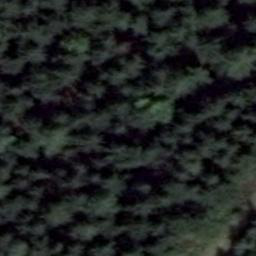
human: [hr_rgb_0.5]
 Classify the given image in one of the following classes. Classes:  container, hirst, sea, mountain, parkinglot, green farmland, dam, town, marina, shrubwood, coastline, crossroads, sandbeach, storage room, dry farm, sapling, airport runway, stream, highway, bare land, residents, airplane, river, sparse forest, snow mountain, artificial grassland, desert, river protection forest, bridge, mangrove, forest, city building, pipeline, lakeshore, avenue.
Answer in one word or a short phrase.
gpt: forest